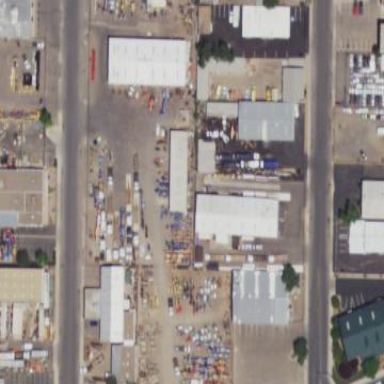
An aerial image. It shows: Commercial area.